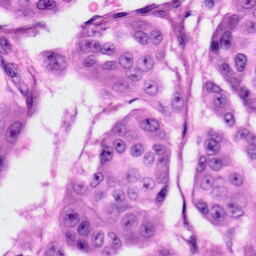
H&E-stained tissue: Skin